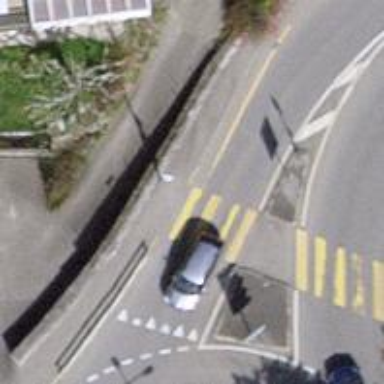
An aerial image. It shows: Zebra crossing on the road.